RGB frame:
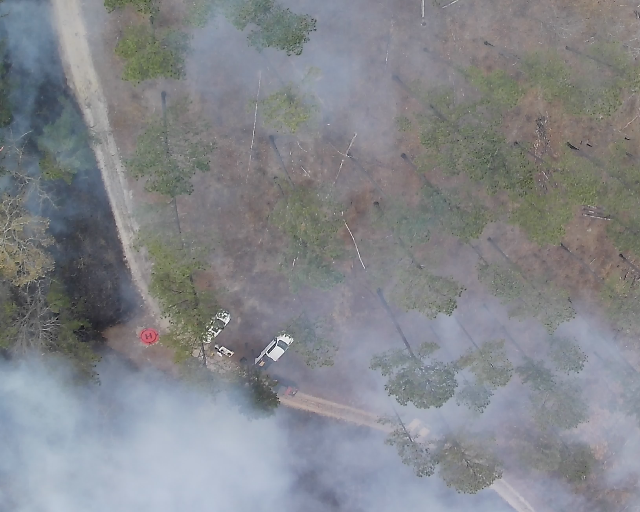
Thermal frame:
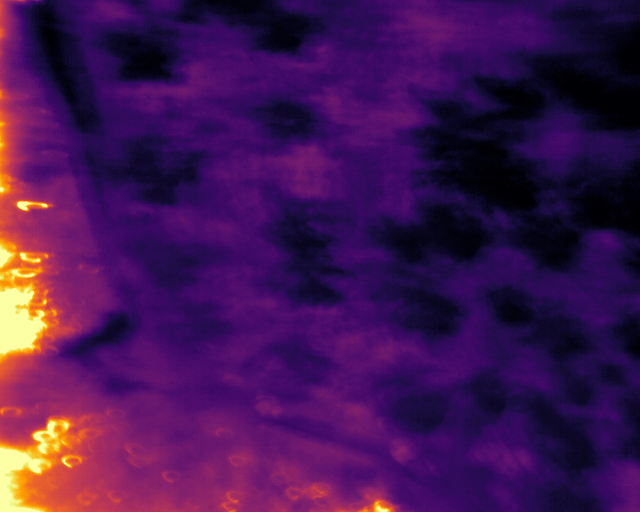
Captured: 2026-02-26 03:06:07
Pixels at or above 80 °C: 304 (fraction of frame: 0.0009277)